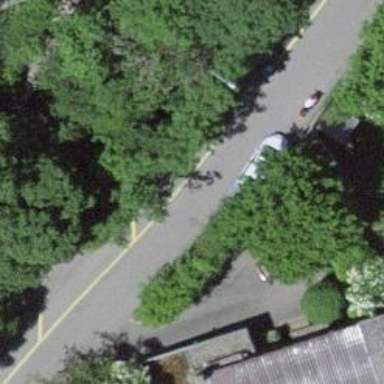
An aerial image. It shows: Residential road with asphalt surface. Sidewalk is present on the left side.